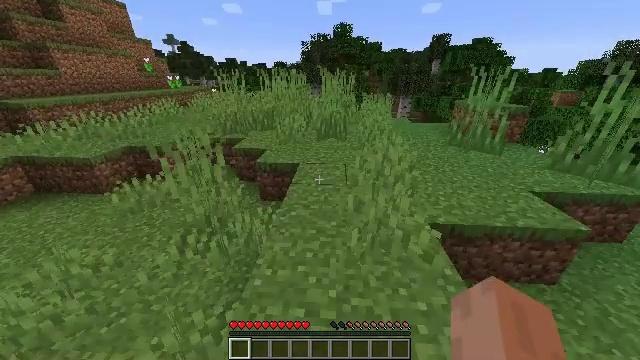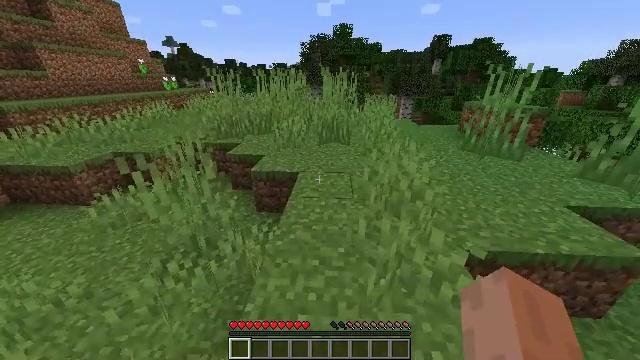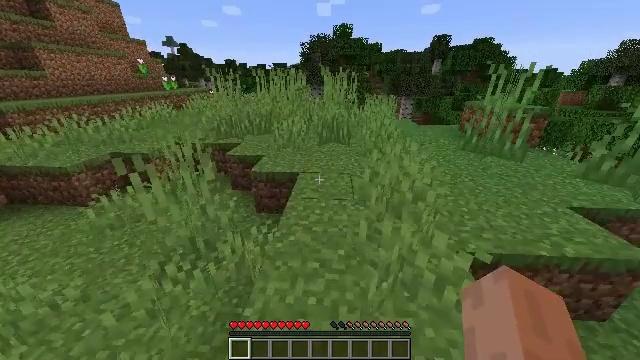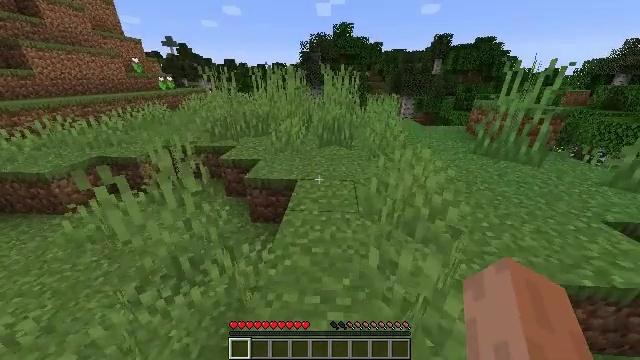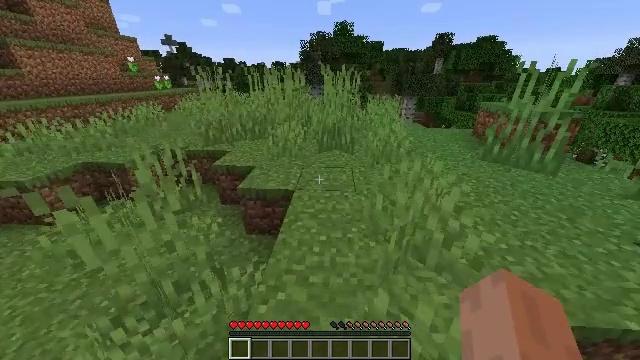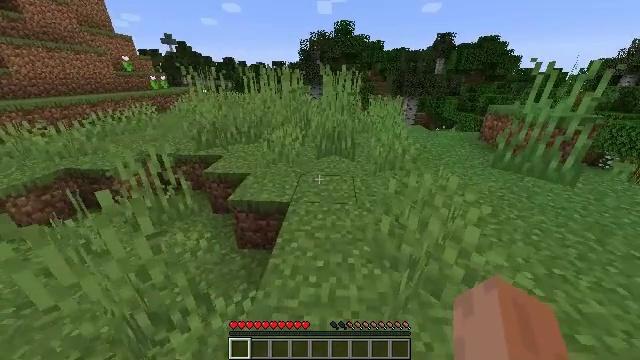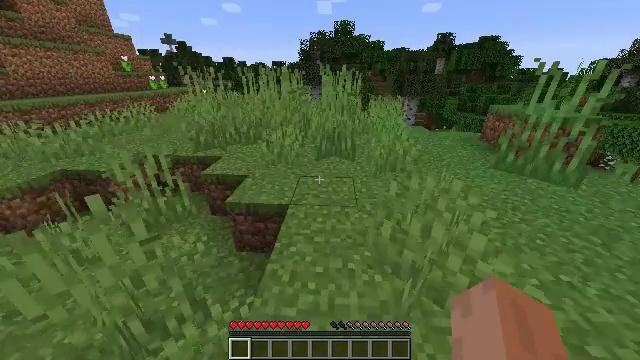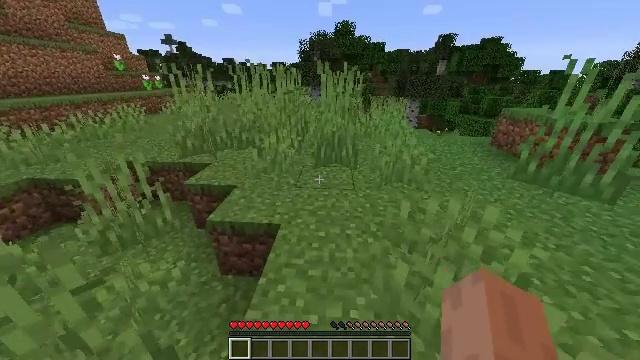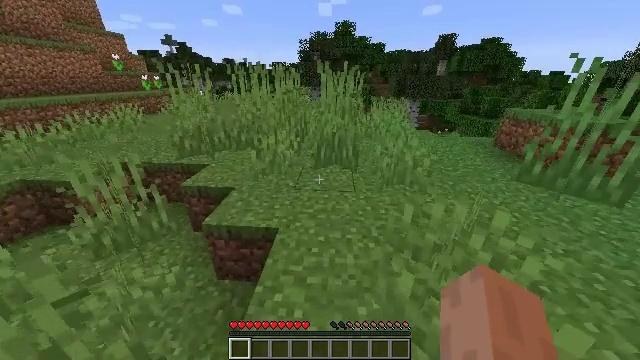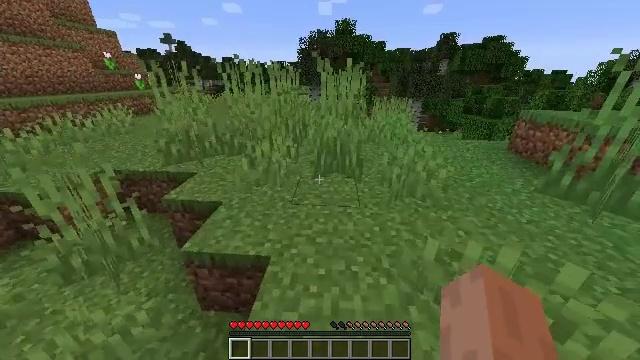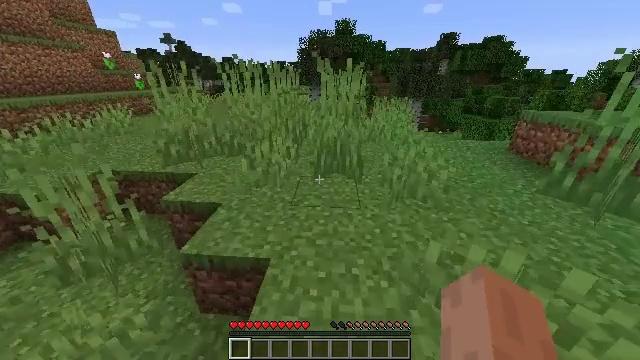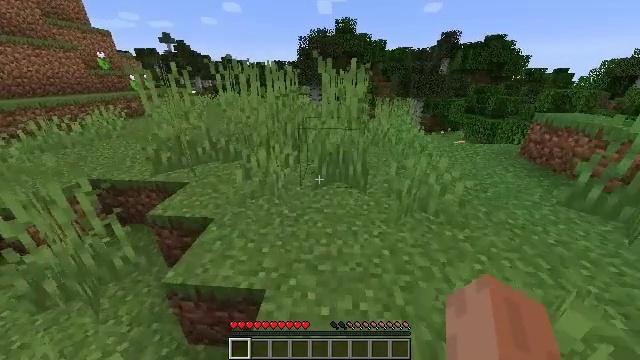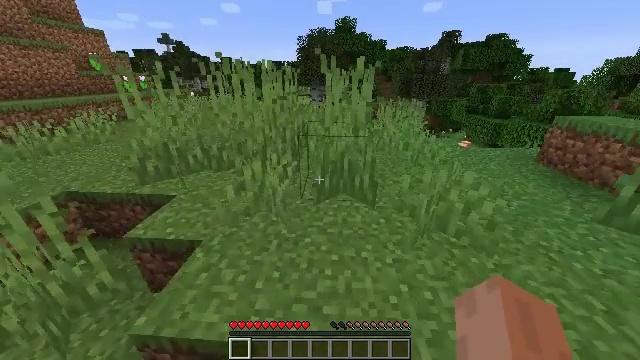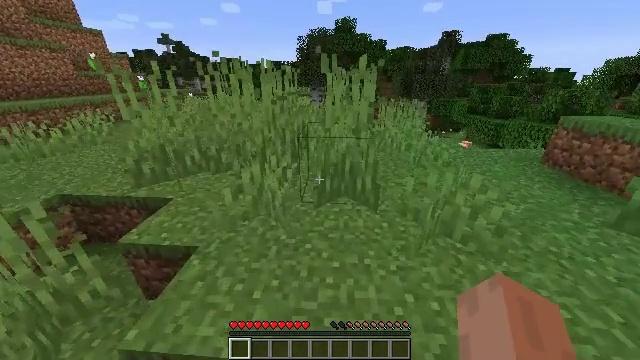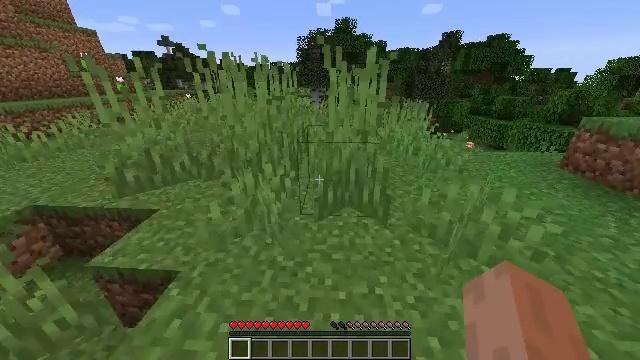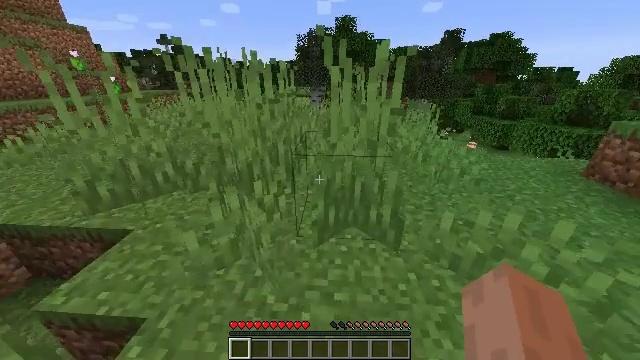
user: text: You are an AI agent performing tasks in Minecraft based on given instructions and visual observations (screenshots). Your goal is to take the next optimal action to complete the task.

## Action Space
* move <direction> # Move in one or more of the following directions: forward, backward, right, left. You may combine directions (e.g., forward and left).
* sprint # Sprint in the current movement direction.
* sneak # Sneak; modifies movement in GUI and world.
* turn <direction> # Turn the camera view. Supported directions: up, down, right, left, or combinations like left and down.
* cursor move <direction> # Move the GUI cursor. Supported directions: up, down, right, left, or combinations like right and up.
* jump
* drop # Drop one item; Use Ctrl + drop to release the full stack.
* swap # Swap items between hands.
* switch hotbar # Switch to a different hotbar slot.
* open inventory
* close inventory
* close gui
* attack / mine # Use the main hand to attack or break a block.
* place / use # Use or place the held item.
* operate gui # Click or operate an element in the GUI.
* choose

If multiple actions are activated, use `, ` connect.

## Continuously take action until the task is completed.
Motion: motion action
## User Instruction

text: Gather the peony by left-clicking.
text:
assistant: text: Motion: move forward, sprint
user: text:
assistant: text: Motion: move forward, sprint
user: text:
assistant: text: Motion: move forward, sprint
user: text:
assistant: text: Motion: move forward, sprint
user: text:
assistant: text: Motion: move forward, sprint
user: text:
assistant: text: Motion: move forward, sprint
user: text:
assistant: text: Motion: move forward, sprint
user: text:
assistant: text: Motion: move forward, sprint
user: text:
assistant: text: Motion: move forward, sprint
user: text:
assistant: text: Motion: move forward, sprint
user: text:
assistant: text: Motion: move forward, sprint
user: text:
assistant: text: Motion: move forward, sprint
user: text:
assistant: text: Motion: move forward, sprint
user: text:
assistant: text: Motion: move forward, sprint
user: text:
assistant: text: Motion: move forward, sprint
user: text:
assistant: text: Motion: move forward, sprint
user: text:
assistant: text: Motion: move forward, sprint
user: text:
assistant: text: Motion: move forward, sprint
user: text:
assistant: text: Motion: move forward, sprint
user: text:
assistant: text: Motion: move forward, sprint
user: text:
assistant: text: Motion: move forward, sprint
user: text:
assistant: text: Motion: move forward, sprint
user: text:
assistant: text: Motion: move forward, sprint
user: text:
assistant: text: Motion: move forward, sprint, turn left
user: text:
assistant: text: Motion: move forward, sprint
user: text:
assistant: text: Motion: move forward, sprint
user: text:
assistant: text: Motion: move forward, sprint, turn left
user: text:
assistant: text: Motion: move forward, sprint, turn left
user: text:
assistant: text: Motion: move forward, sprint, turn left
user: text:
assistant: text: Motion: move forward, sprint, turn left